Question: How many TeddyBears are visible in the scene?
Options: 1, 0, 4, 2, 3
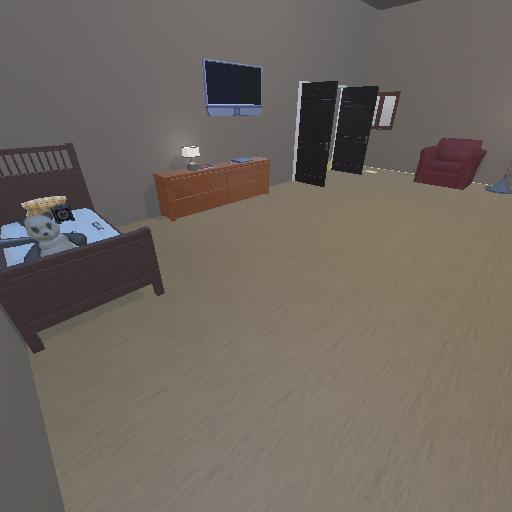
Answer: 1